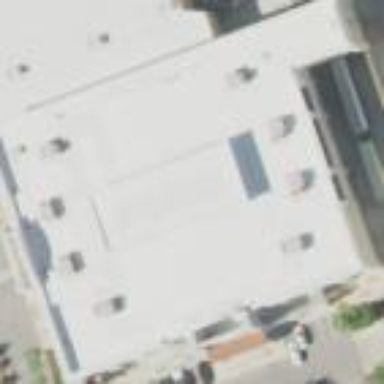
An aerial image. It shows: Retail building.